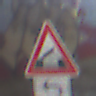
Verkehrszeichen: BeweglicheBruecke
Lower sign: RichtungsangabeDurchPfeile2
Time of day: Midday
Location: Roofed (Special)
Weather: Overcast
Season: NotSpecified
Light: Natural